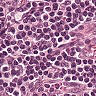
Metastatic tissue present: no